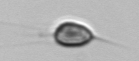
Label: Acanthoica_quattrospina